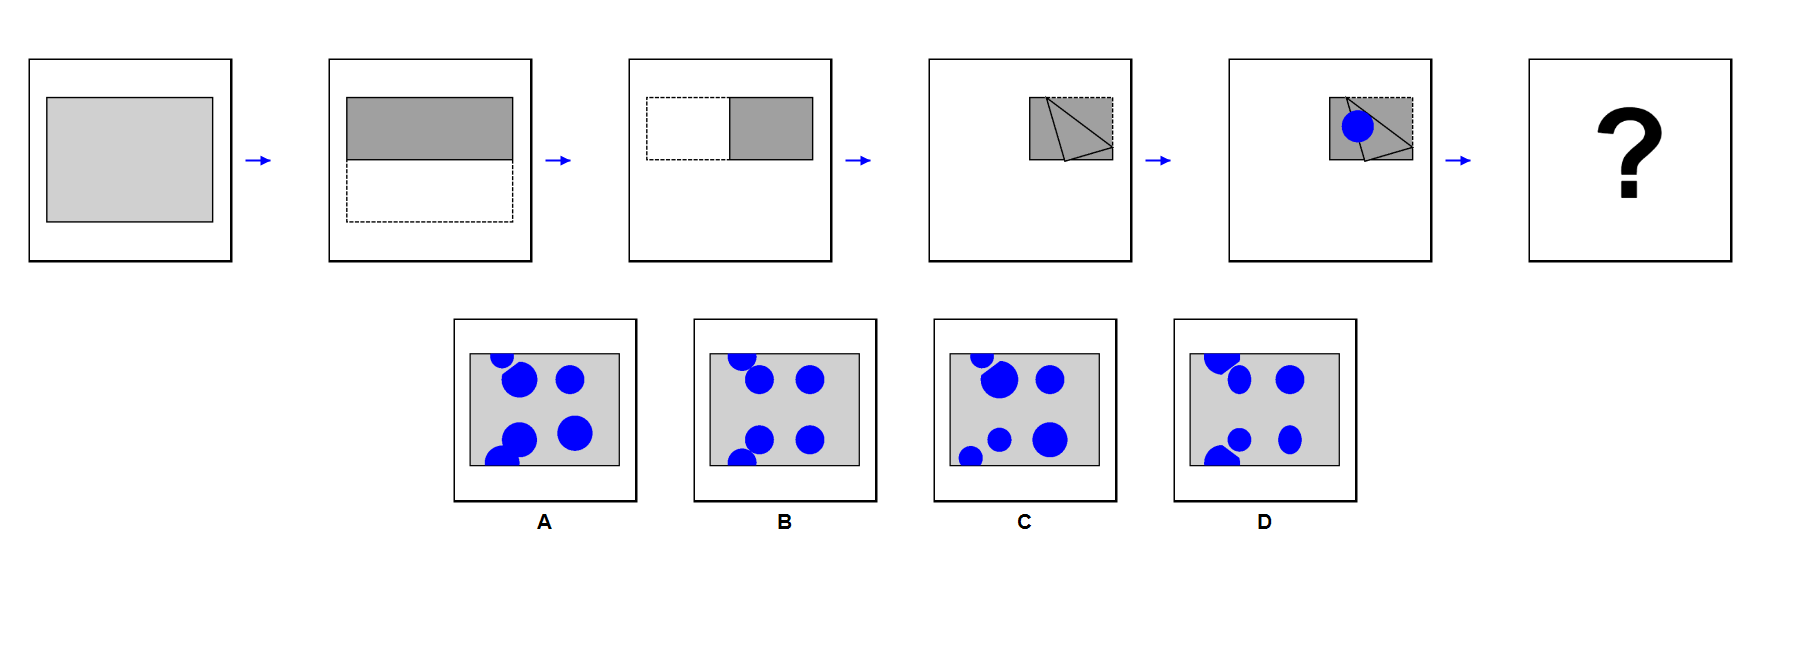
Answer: B